Question: I have a list of colours (<URL>. Something like this.

One way would be a table with 1 row / n columns (n = 25-100), each column representing one colour. Is there any better way to do this?
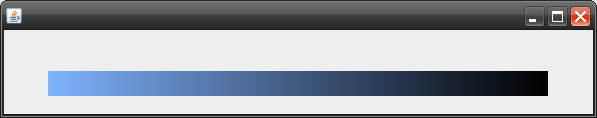
Answer: Canvas is a powerful API for this: <URL>.
'''
var cv = document.getElementById('cv'),
ctx = cv.getContext('2d');
for(var i = 0; i <= 255; i++) { // fill strokes
ctx.beginPath();
var color = 'rgb(100, ' + i + ', ' + i + ')';
ctx.fillStyle = color;
ctx.fillRect(i * 2, 0, 2, 50);
}
cv.onclick = function(e) {
var x = e.offsetX, // mouse x
y = e.offsetY, // mouse y
p = ctx.getImageData(x, y, 1, 1),
x = p.data; // pixel at mouse (x, y) - contains [r, g, b, a]
alert('Color: rgb(' + x[0] + ', ' + x[1] + ', ' + x[2] + ')');
};
'''